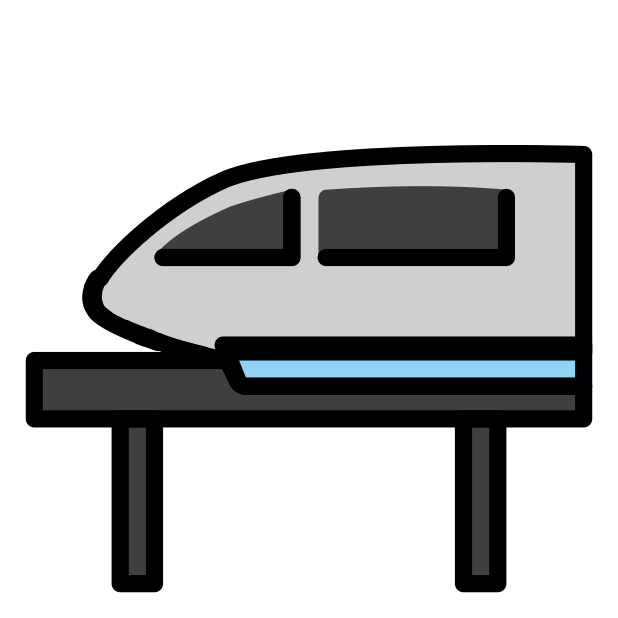
monorail